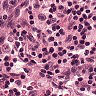
Metastatic tissue present: no